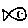
Label: fish